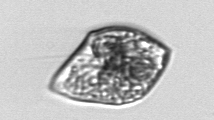
Label: Gyrodinium